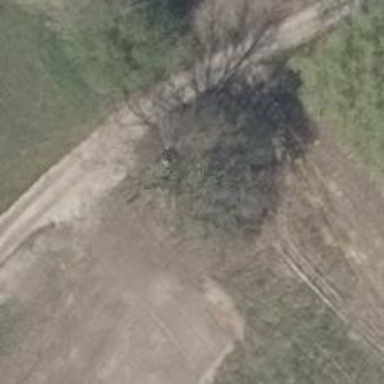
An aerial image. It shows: Deciduous broadleaved tree.